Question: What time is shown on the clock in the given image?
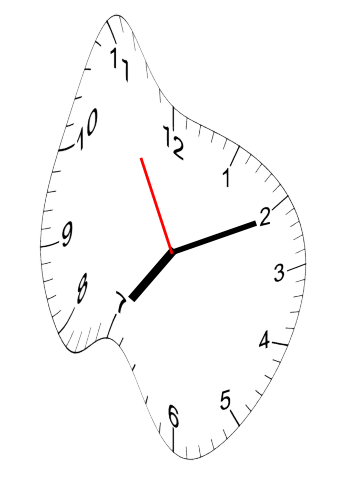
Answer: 07:10:55